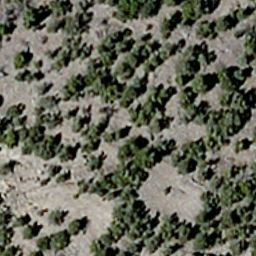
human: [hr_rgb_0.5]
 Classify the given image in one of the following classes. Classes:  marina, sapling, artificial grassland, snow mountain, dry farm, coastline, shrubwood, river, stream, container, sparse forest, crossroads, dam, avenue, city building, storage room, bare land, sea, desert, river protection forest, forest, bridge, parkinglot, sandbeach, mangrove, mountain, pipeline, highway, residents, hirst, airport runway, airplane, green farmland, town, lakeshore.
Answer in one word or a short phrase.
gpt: sparse forest